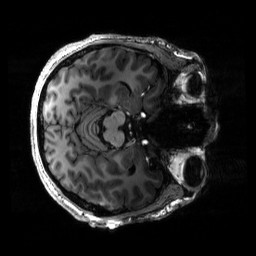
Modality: T1w
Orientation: axial
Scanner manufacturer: siemens
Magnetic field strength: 6.98 T
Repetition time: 2.3 s
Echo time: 0.00273 s